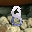
Label: 8